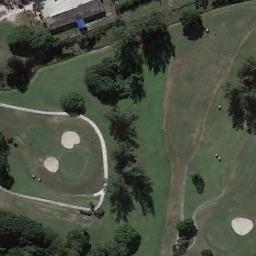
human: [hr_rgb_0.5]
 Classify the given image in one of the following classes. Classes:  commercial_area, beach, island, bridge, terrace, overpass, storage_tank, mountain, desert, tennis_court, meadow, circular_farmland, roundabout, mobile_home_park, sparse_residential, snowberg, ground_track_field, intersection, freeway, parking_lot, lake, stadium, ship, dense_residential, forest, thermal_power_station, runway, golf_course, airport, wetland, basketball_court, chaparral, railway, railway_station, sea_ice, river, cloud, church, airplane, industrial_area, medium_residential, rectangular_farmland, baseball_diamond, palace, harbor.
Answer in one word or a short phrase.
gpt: golf_course